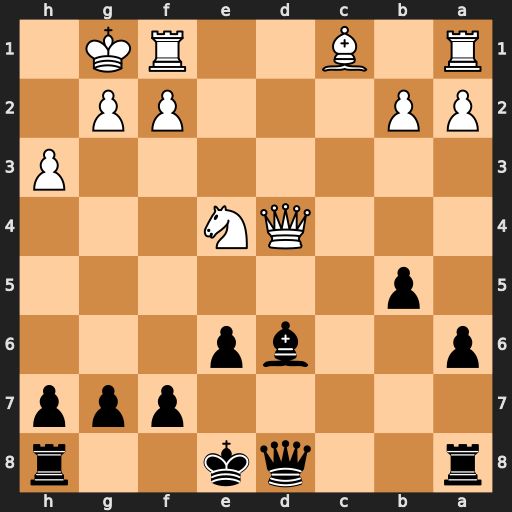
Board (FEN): r2qk2r/5ppp/p2bp3/1p6/3QN3/7P/PP3PP1/R1B2RK1
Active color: b
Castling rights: kq
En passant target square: -
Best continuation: Bh2+ Kxh2 Qxd4